Question: Count the number of objects in the diagram.
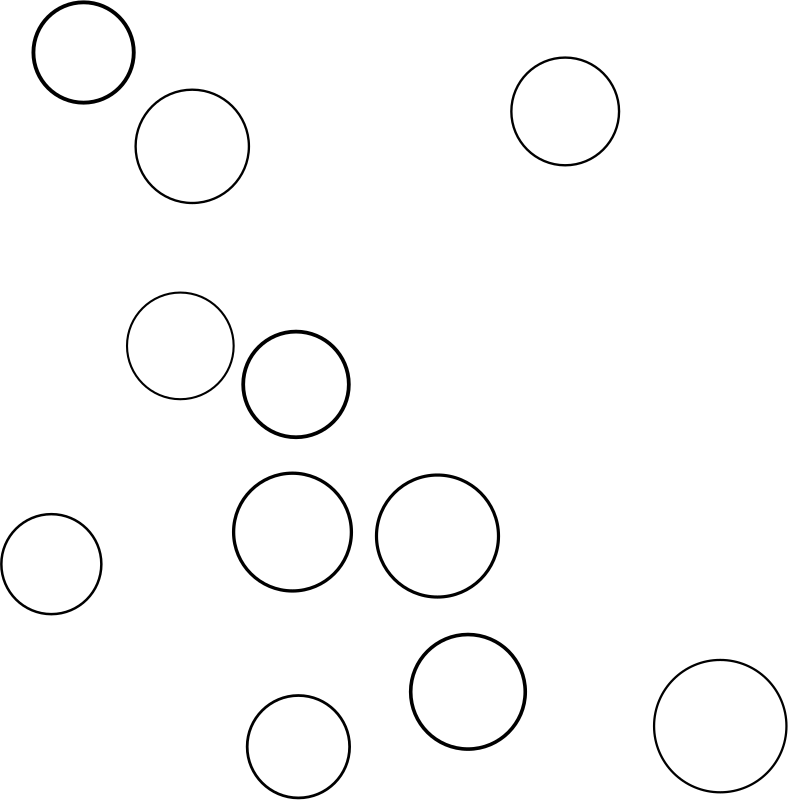
Answer: 11